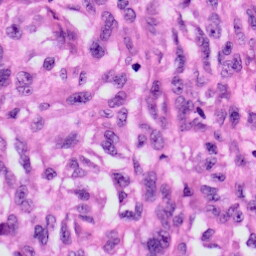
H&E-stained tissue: Skin